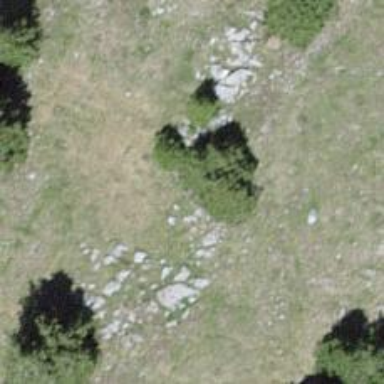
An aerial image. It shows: Needle-leaved tree in natural setting.